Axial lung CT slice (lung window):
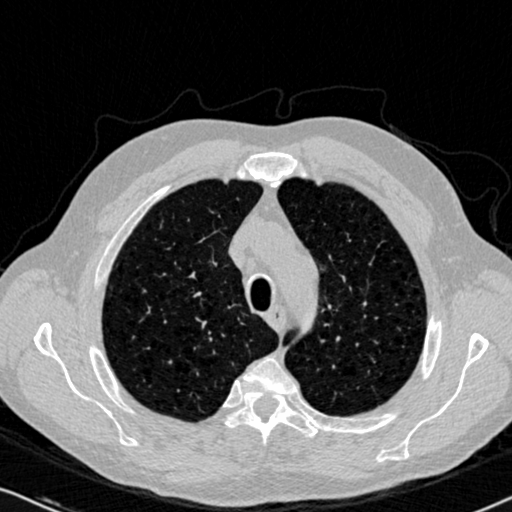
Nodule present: no